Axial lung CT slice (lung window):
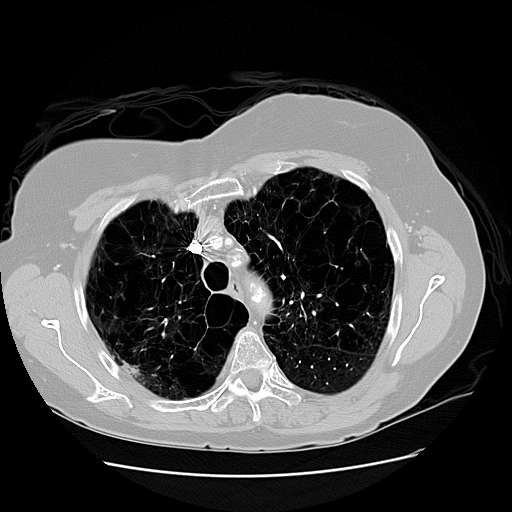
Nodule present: no